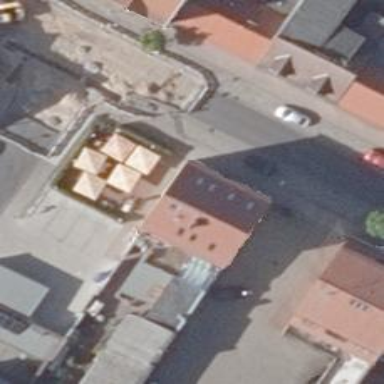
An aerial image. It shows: Restaurant.